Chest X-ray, AP view. Patient: 57 years old, sex M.
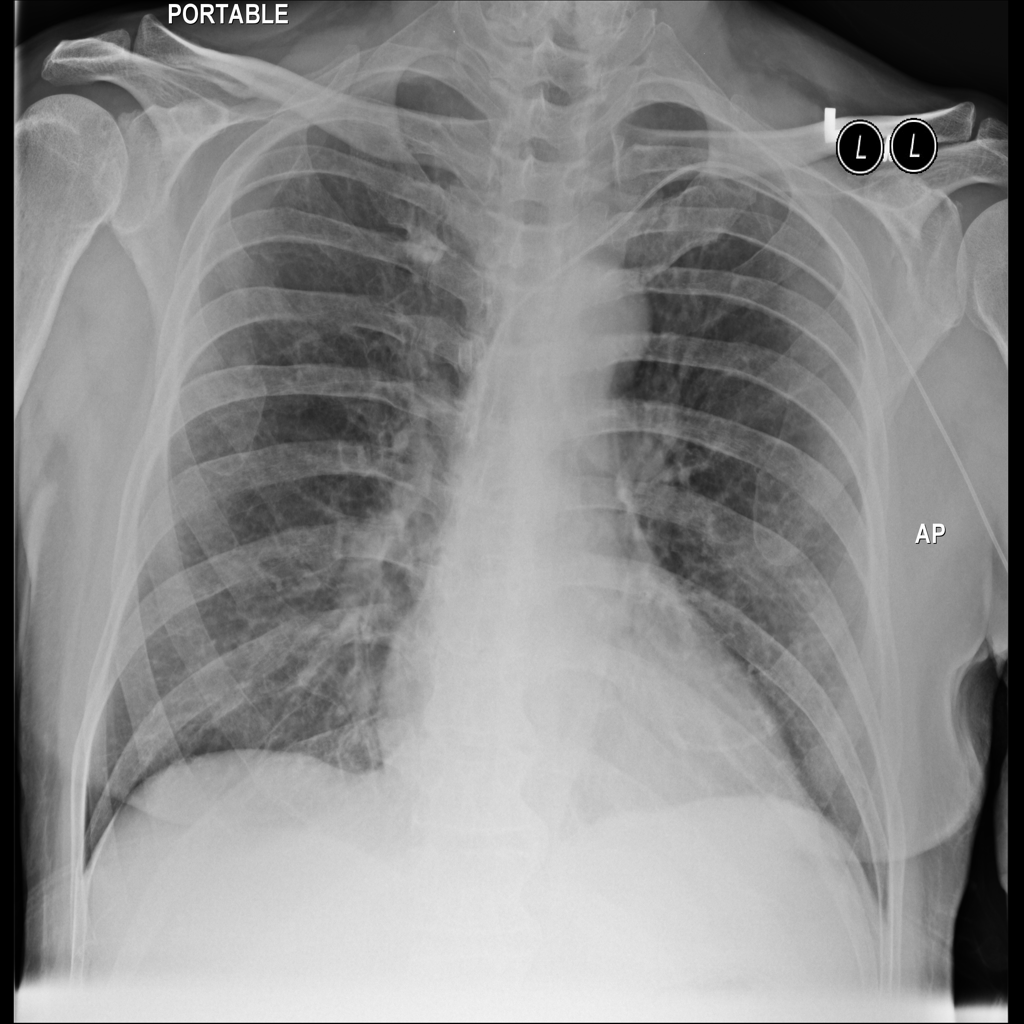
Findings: Infiltration